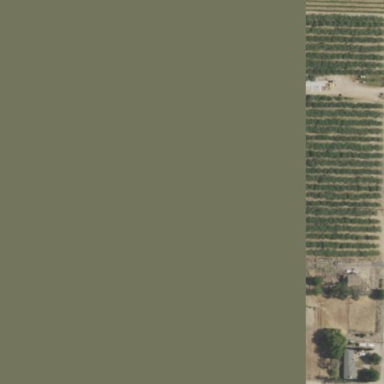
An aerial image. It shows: Vineyard growing grapes.